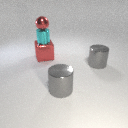
small red metal sphere above small cyan metal cylinder